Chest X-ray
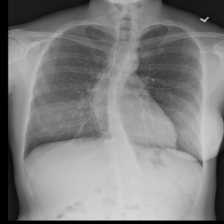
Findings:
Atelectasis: negative
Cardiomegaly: negative
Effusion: negative
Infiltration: negative
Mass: negative
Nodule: negative
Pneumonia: negative
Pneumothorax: negative
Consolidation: negative
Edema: negative
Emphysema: negative
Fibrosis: negative
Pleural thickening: negative
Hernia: negative